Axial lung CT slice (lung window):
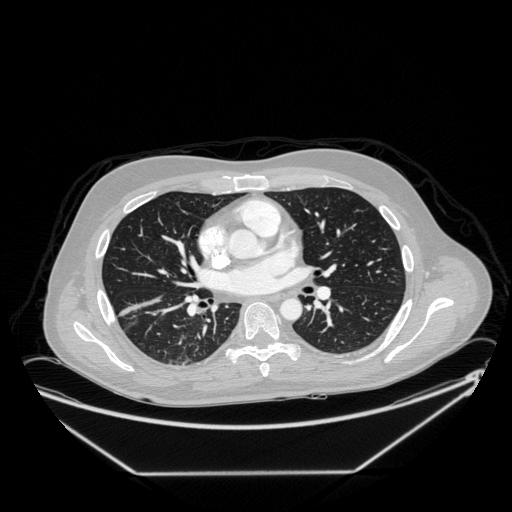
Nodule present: no